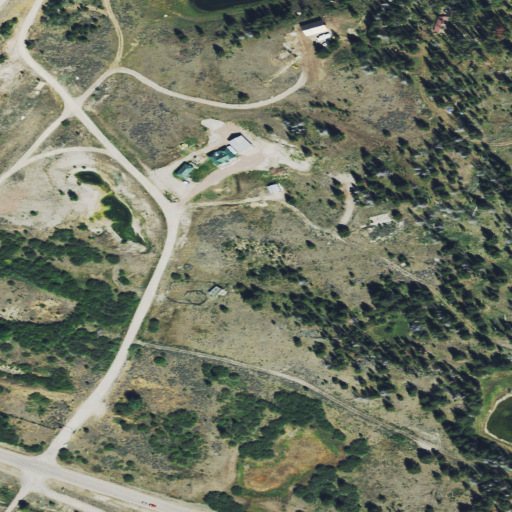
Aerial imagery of valley in Montana named Daly Gulch containing shrub, evergreen forest, grassland, low intensity development, medium intensity development, open development, and open water